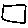
Label: square